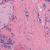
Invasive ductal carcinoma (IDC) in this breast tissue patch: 1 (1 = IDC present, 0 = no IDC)